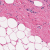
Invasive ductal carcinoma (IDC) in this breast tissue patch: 0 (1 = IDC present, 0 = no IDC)